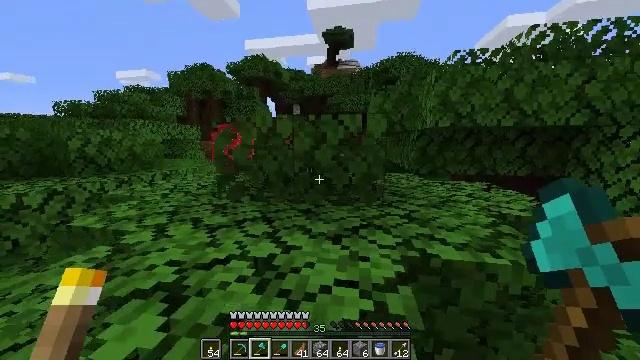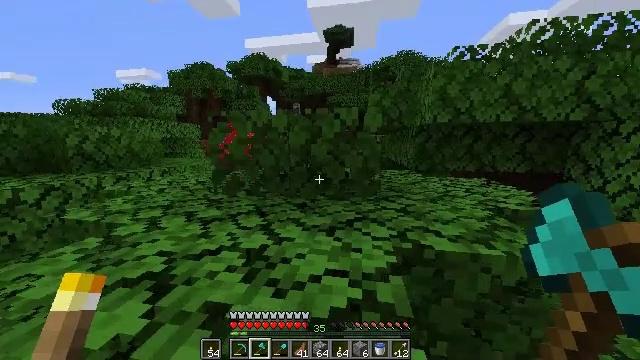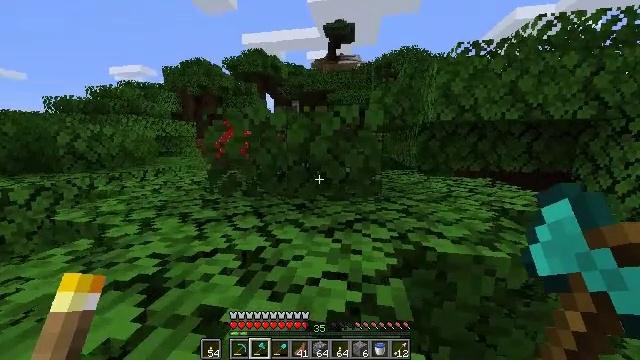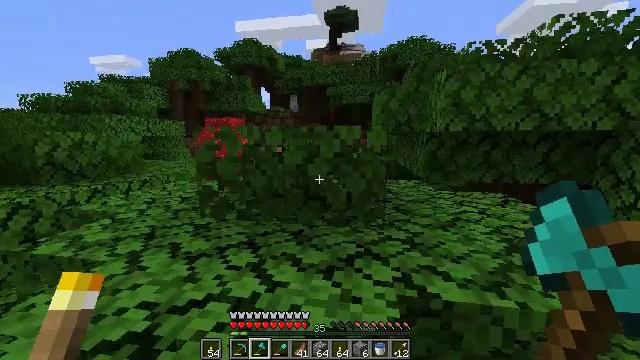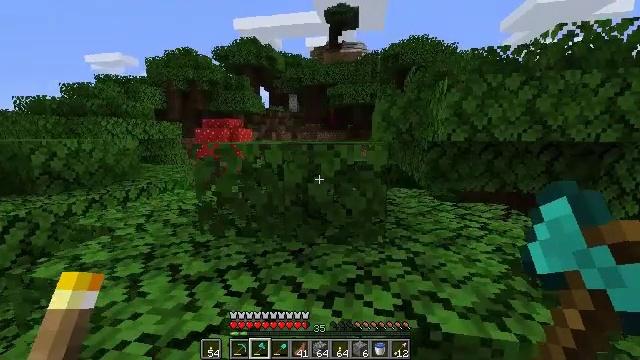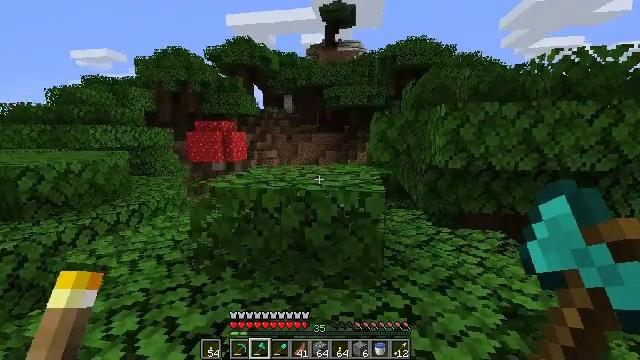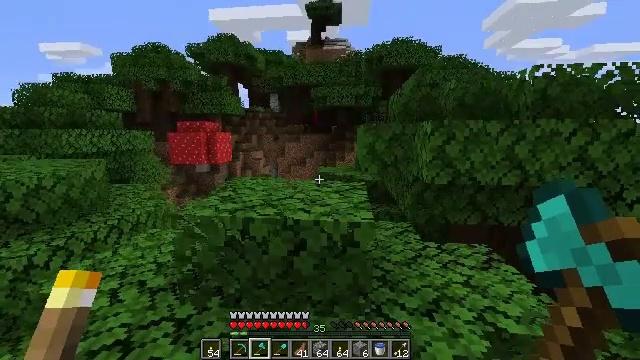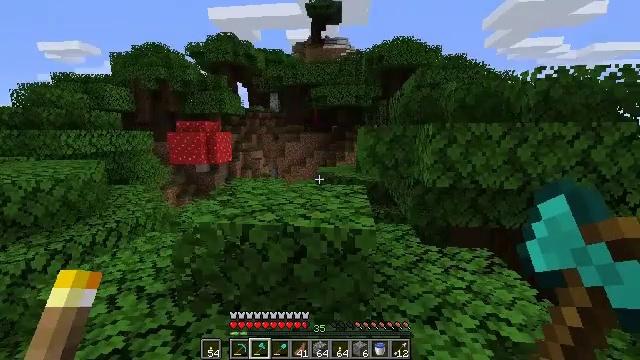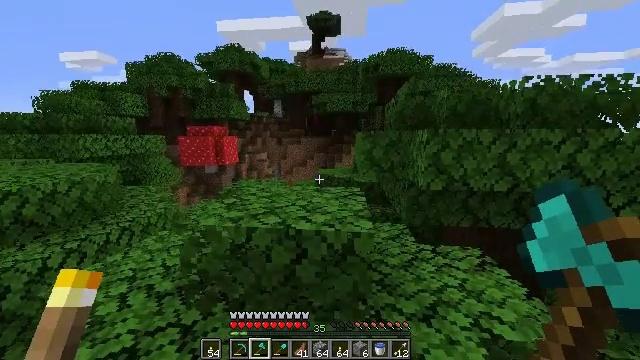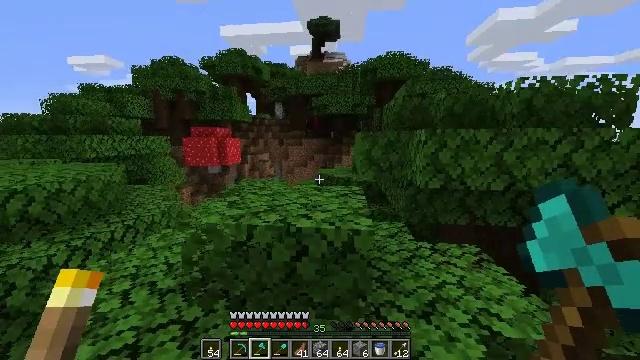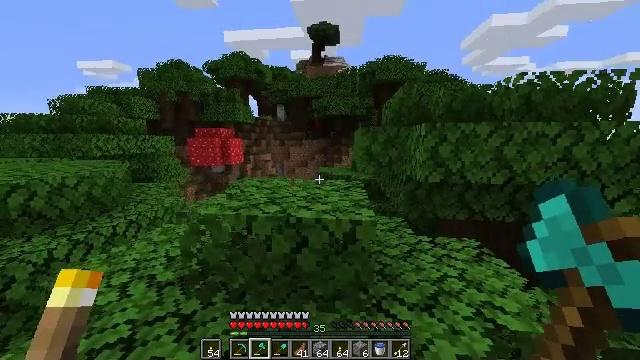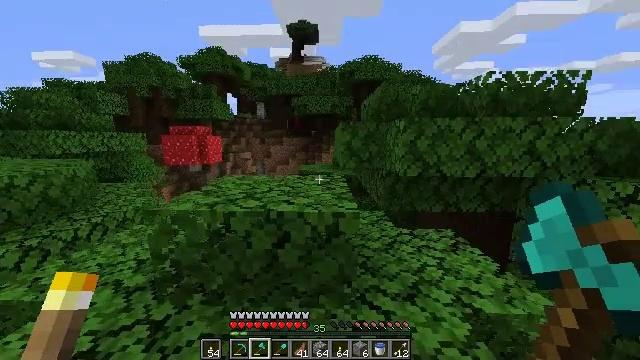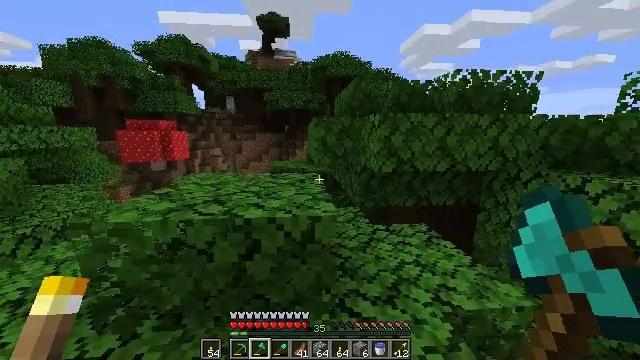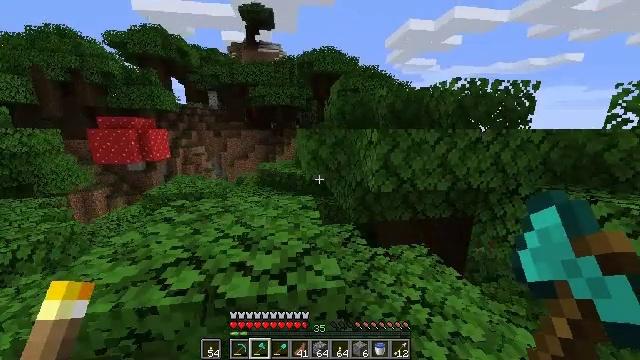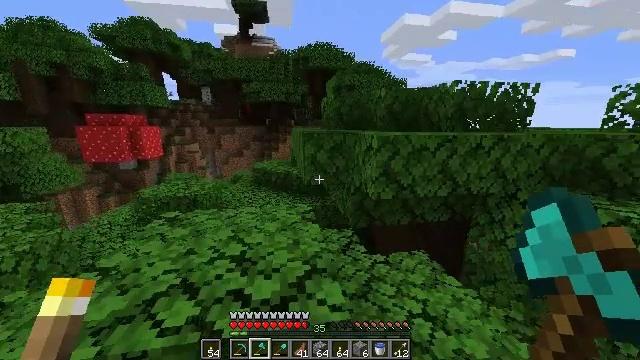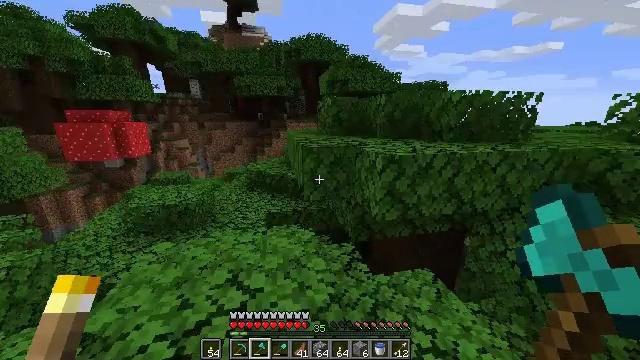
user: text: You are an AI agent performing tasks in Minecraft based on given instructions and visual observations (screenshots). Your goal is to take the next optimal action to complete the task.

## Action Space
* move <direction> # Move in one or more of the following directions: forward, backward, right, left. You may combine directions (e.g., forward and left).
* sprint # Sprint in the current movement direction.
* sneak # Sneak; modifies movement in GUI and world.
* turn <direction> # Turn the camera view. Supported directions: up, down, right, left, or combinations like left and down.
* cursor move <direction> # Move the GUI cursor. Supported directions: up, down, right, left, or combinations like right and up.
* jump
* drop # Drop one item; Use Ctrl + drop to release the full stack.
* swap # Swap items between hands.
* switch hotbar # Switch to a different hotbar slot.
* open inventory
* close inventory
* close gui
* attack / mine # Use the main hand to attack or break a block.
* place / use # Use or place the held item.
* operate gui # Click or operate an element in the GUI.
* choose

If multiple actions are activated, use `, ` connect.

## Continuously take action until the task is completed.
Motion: motion action
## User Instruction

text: Break oak leaves from the trees.
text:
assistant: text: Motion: move forward, sprint, jump
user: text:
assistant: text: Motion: move forward, sprint, jump
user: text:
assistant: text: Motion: move forward, sprint, jump
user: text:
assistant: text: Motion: move forward, sprint, jump
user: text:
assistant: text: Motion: move forward, sprint, jump
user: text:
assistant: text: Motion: move forward, sprint, turn right, jump
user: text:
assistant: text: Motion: move forward, sprint, jump
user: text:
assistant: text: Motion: move forward, sprint, jump
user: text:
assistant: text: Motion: move forward, sprint, jump
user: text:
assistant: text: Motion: move forward, sprint, jump
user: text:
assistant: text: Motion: move forward, sprint, turn right, jump
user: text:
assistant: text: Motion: move forward, sprint, turn right and down, jump
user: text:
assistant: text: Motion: move forward and move left, sprint, turn right and down, jump
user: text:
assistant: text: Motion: move forward and move left, sprint, turn right and down, jump
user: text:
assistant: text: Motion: move forward and move left, sprint, turn right and down, jump
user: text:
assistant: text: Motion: move forward and move left, sprint, turn right and down, jump
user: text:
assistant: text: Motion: move forward and move left, sprint, turn right and down, jump
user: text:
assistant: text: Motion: move forward, sprint, turn right and down, jump
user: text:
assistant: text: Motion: move forward, sprint, turn right, jump
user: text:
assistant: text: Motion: move forward, sprint, turn right, jump
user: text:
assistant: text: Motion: move forward, sprint, jump
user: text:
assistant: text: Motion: move forward, sprint, jump
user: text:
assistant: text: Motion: move forward and move right, sprint, jump
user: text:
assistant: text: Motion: move forward and move right, sprint, jump
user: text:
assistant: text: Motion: move forward and move right, sprint, turn left and up, jump
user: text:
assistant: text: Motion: move forward, sprint, turn left and up, jump
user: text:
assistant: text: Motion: move forward, sprint, jump
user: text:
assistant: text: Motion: move forward, sprint, jump
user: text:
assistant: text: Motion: move forward, sprint, jump
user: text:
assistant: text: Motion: move forward, sprint, jump